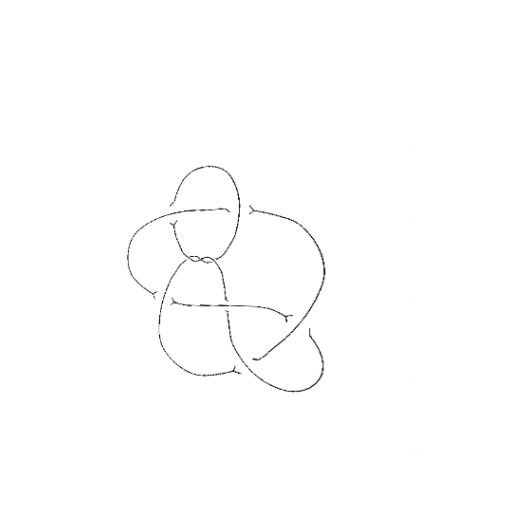
Crossing number: 9